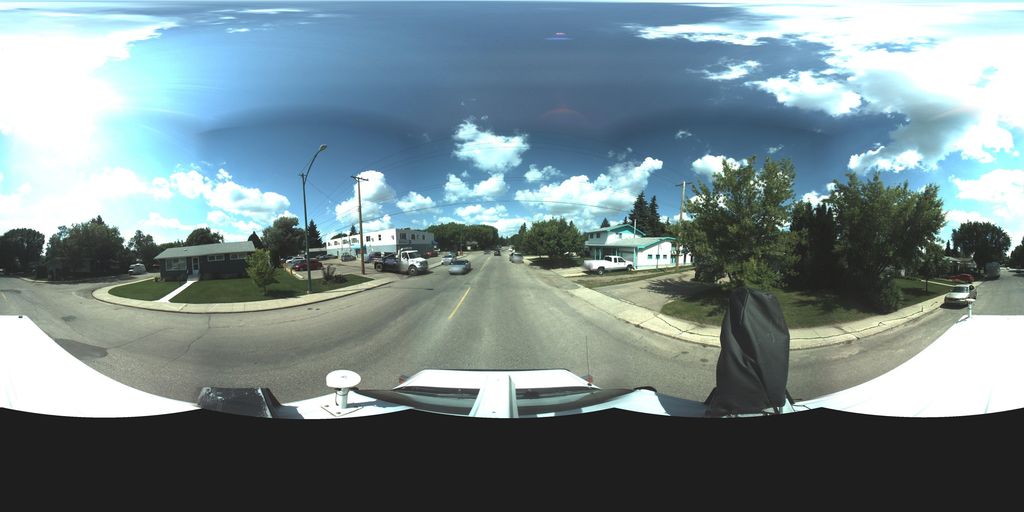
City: saskatoon